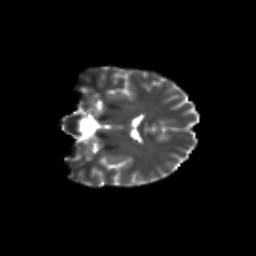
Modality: T2w
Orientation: coronal
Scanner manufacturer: siemens
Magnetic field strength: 3 T
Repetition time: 9.2 s
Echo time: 0.084 s